Question: why does :
'''
<table style="border:1px solid black; " class="table-bordered table-striped table">
<colgroup>
<col id="Col1" />
<col id="Col2" />
<col id="Col3" />
<col id="Col4" />
<col id="Col5" />
</colgroup>
<thead>
<tr>
<th style="border:1px solid black;" scope="col">@T("Code")</th>
<th style="border:1px solid black;" scope="col">@T("Product")</th>
<th style="border:1px solid black;" scope="col">@T("Unit Price")</th>
<th style="border:1px solid black;" scope="col">@T("Quantity")</th>
<th style="border:1px solid black;" scope="col">@T("Value")</th>
</tr>
</thead>
<tbody>
'''
look like:

I want to show all the borders of all the cells?
Should the style in the '<table>' have done this?
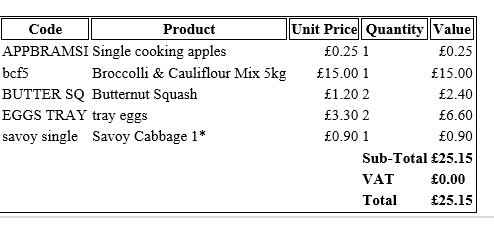
Answer: Use 'border="1"' in your table like this '<table border="1">'
<URL> Using 'border="1"'
<URL> Using 'style="border:1px solid black;"'